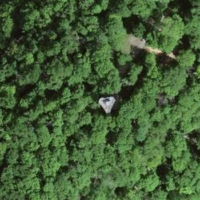
EUNIS habitat code: 41
Species observed at this site:
Corvus corone
Turdus philomelos
Emberiza citrinella
Dendrocopos major
Turdus viscivorus
Buteo buteo
Sylvia atricapilla
Strix aluco
Poecile palustris
Pernis apivorus
Phylloscopus collybita
Dendrocoptes medius
Erithacus rubecula
Dryocopus martius
Phoenicurus ochruros
Sitta europaea
Garrulus glandarius
Falco tinnunculus
Picus viridis
Corvus corax
Periparus ater
Motacilla cinerea
Cyanistes caeruleus
Lophophanes cristatus
Accipiter gentilis
Chloris chloris
Troglodytes troglodytes
Fringilla coelebs
Regulus ignicapilla
Melittis melissophyllum
Carduelis carduelis
Turdus merula
Columba palumbus
Clinopodium vulgare
Phalacrocorax carbo
Parus major
Milvus milvus
Motacilla alba
Delichon urbicum